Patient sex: M
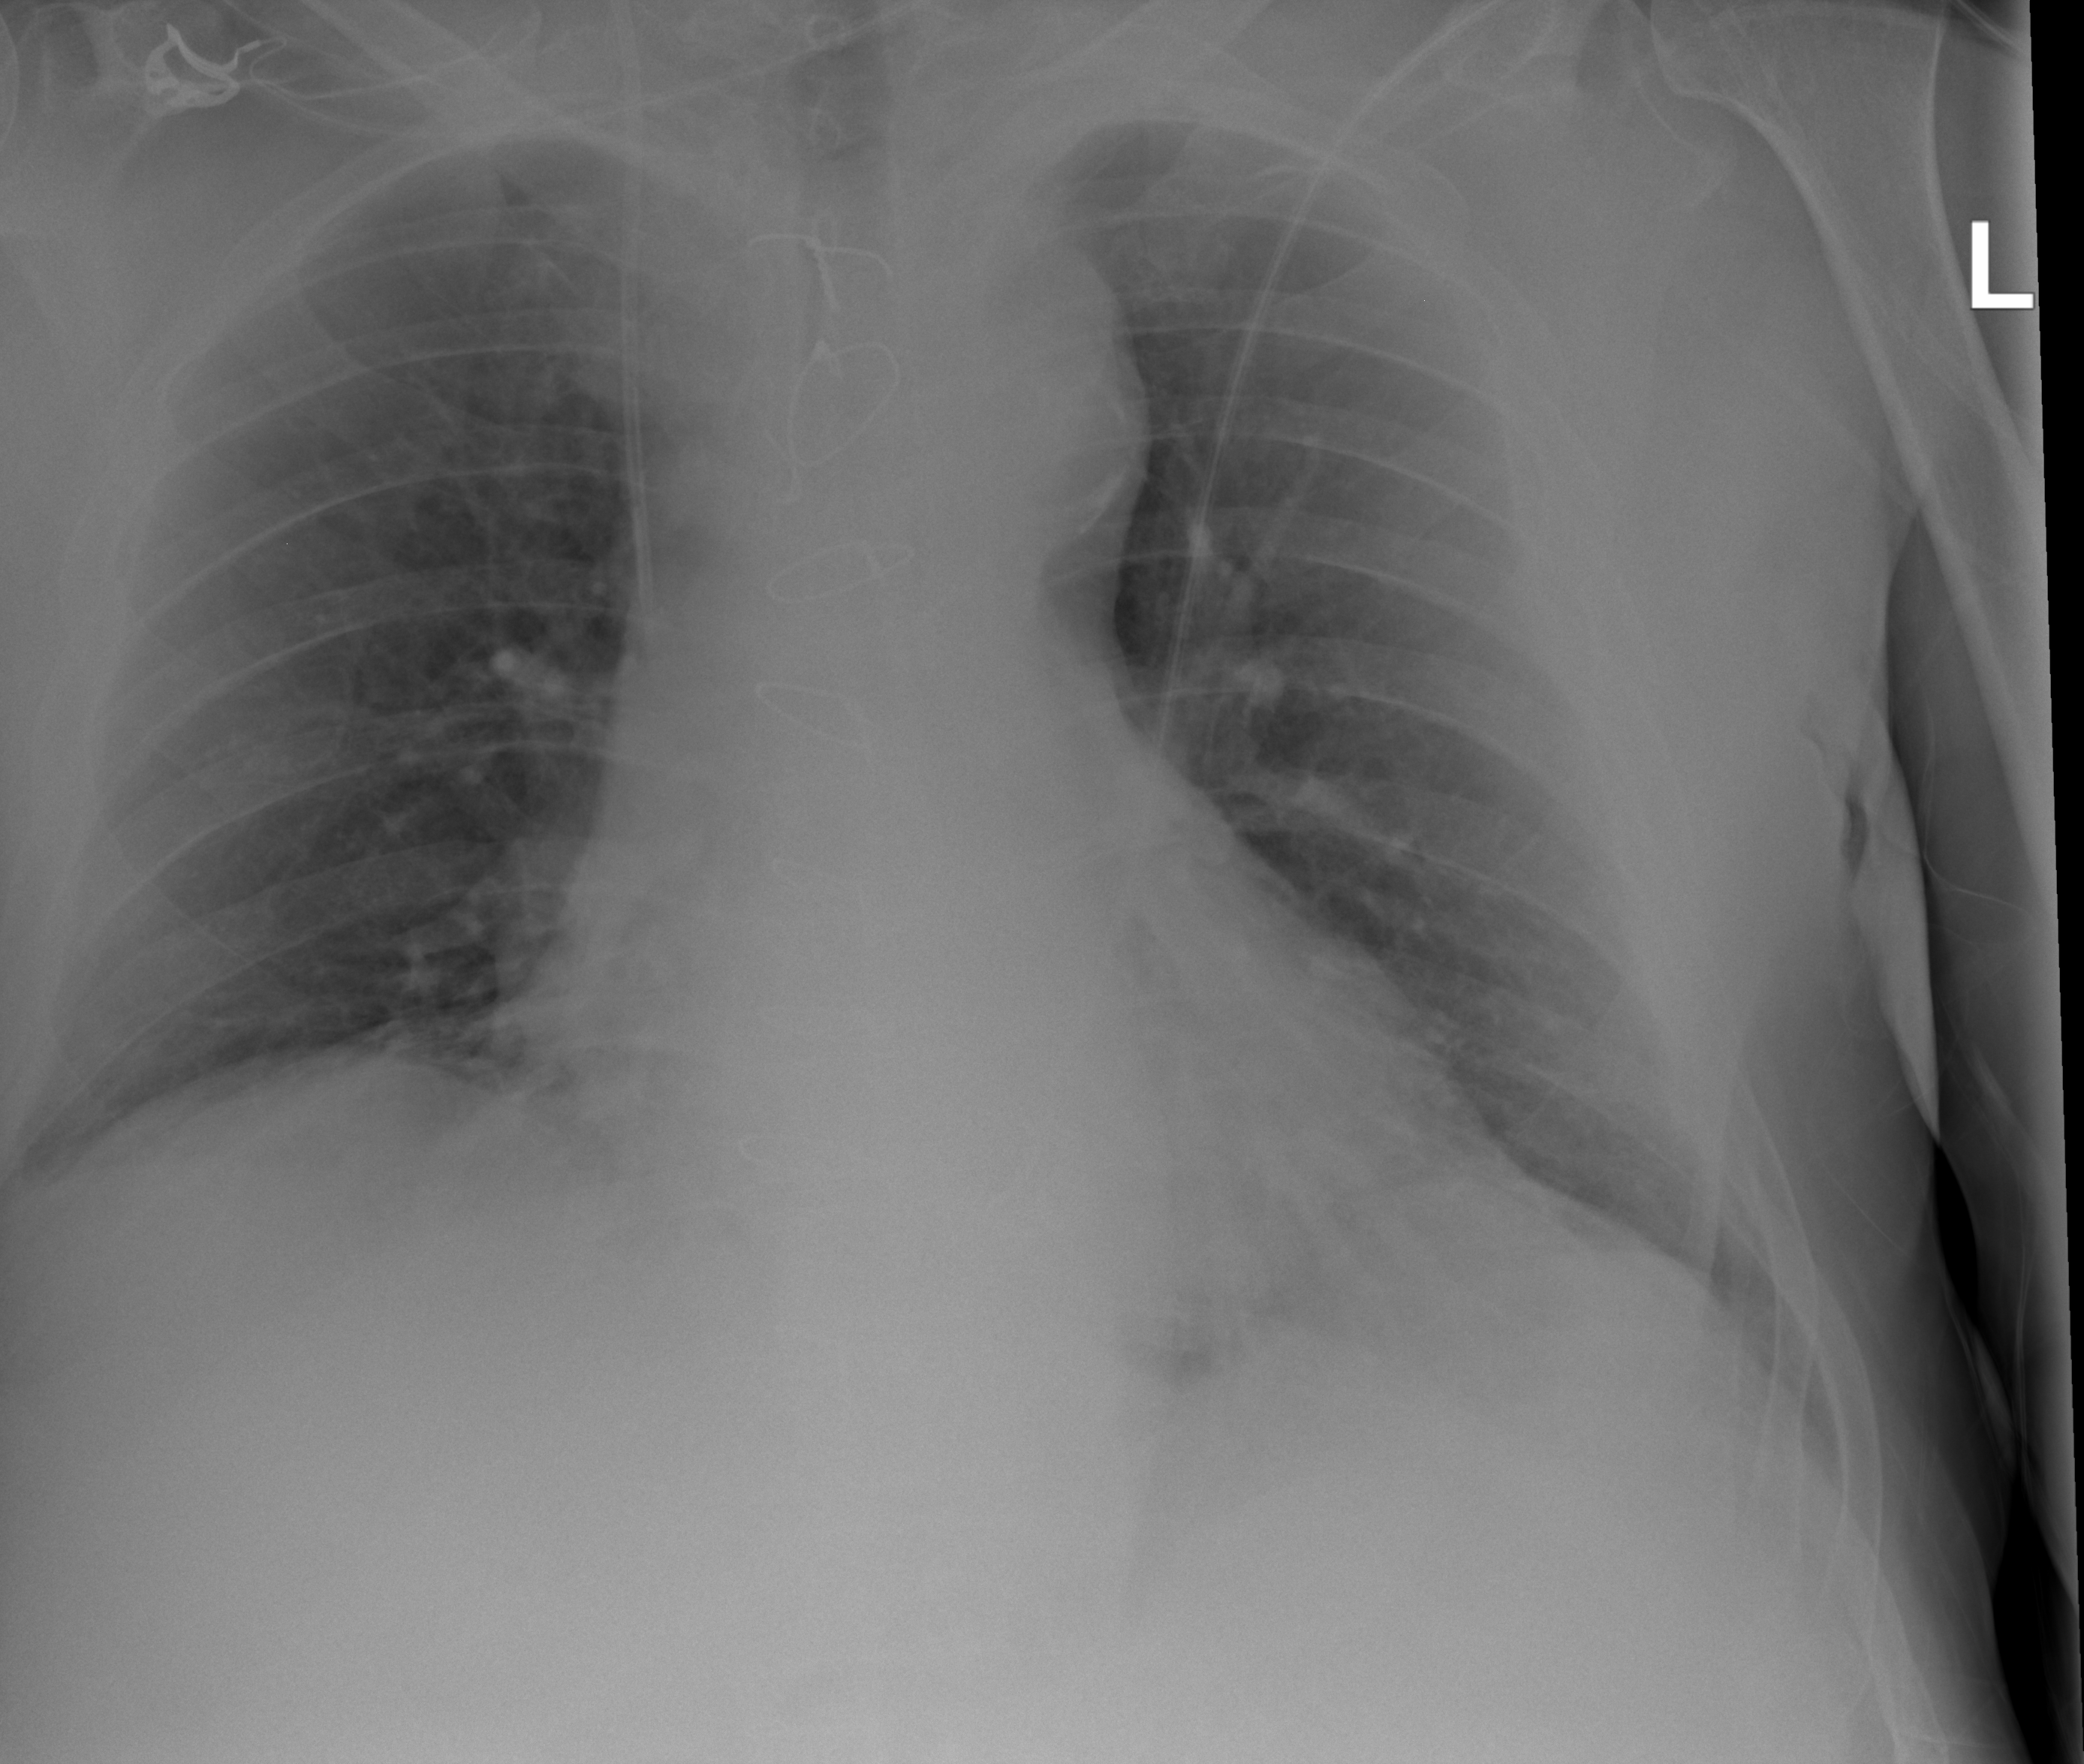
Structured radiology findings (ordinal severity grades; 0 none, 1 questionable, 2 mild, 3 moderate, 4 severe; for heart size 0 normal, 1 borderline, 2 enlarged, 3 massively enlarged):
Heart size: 1
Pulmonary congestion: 0
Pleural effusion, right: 0
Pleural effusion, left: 0
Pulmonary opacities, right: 0
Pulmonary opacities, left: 0
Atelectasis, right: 1
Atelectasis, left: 0